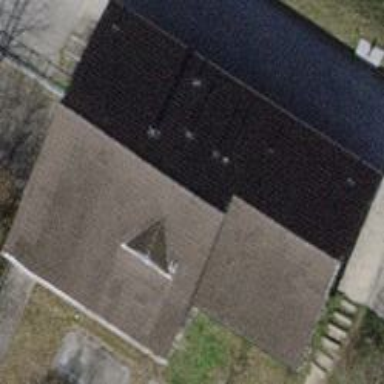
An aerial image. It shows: Service building with gabled roof. It is pumping station for both water and wastewater.